Question:
How to create a hovered toolbar?
Clicking to expand the ToolBar will not shrink the Canvas.
works for expanding, but the canvas will get shrinked.
'''
<UserControl x:Class="smartgrid.studio.View.GraphicEditorView"
xmlns="http://schemas.microsoft.com/winfx/2006/xaml/presentation"
xmlns:x="http://schemas.microsoft.com/winfx/2006/xaml"
xmlns:mc="http://schemas.openxmlformats.org/markup-compatibility/2006"
xmlns:d="http://schemas.microsoft.com/expression/blend/2008"
xmlns:model="clr-namespace:smartgrid.studio.Model"
xmlns:studio="clr-namespace:smartgrid.studio"
xmlns:metro="clr-namespace:MahApps.Metro.Controls;assembly=MahApps.Metro"
mc:Ignorable="d"
d:DesignHeight="1000" d:DesignWidth="1000">
<DockPanel>
<Expander DockPanel.Dock="left" Header ="Toolbar" FontSize="18" ExpandDirection="Up">
<TreeView Name="GraphicEditorEntityTree" Background="Transparent" BorderBrush="Transparent" ItemsSource="{Binding GraphicEditorEntities}"/>
</Expander>
<Canvas/>
</DockPanel>
</UserControl>
'''
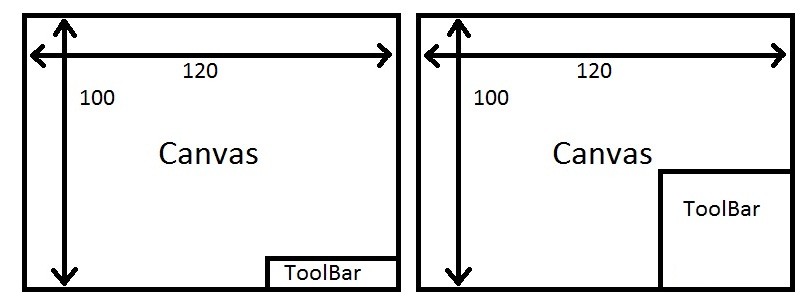
Answer: You can overlay things by putting them in a 'Grid' without rows or columns, the sizing of your toolbar is an independent matter (you can still use an expander for that).